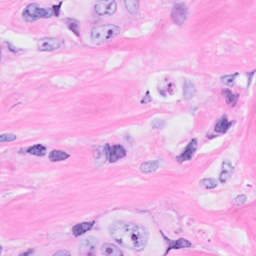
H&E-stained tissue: Breast